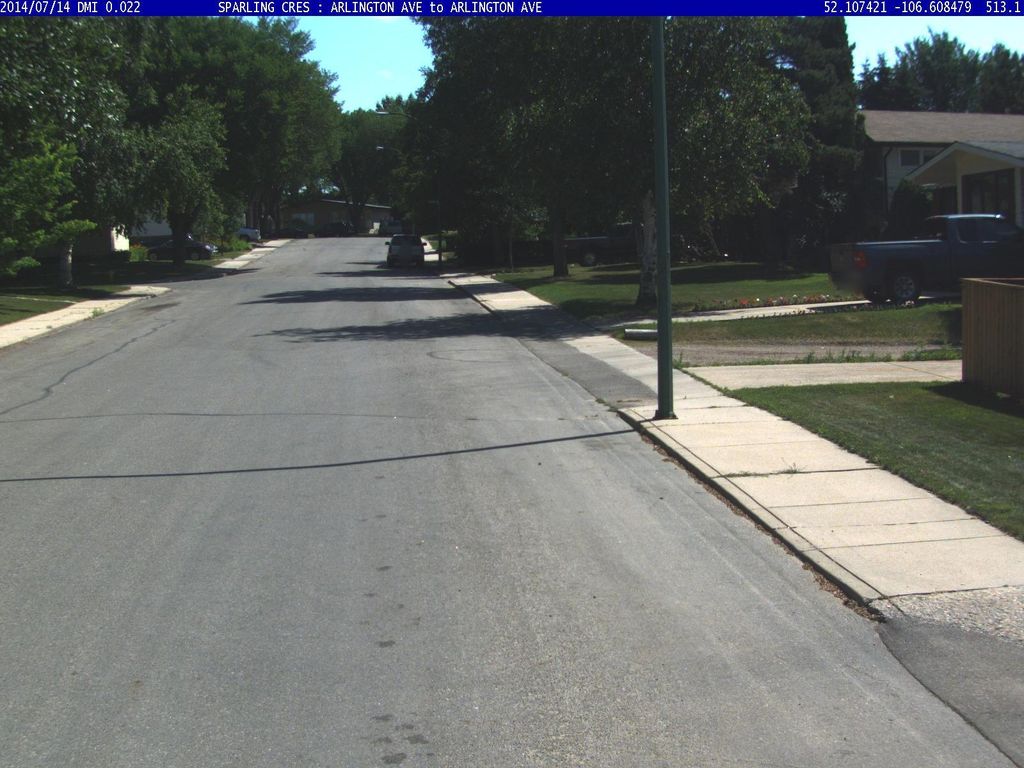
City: saskatoon